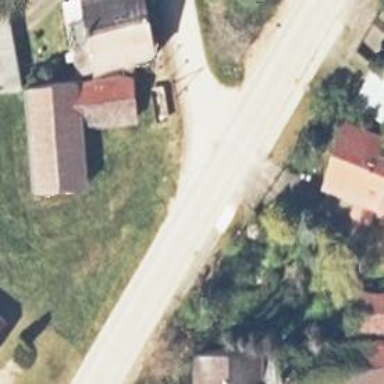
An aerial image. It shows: Residential road with concrete surface.